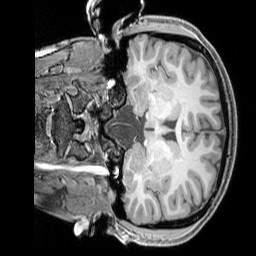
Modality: T1w
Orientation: coronal
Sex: female
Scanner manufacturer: siemens
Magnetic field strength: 3 T
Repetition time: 2.3 s
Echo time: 0.00226 s